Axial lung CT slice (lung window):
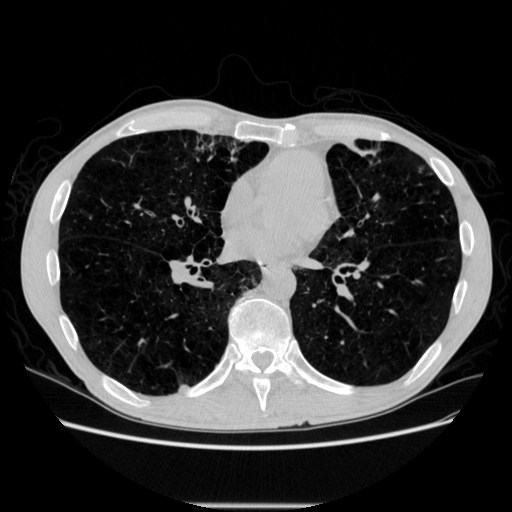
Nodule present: yes
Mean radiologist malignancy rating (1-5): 3